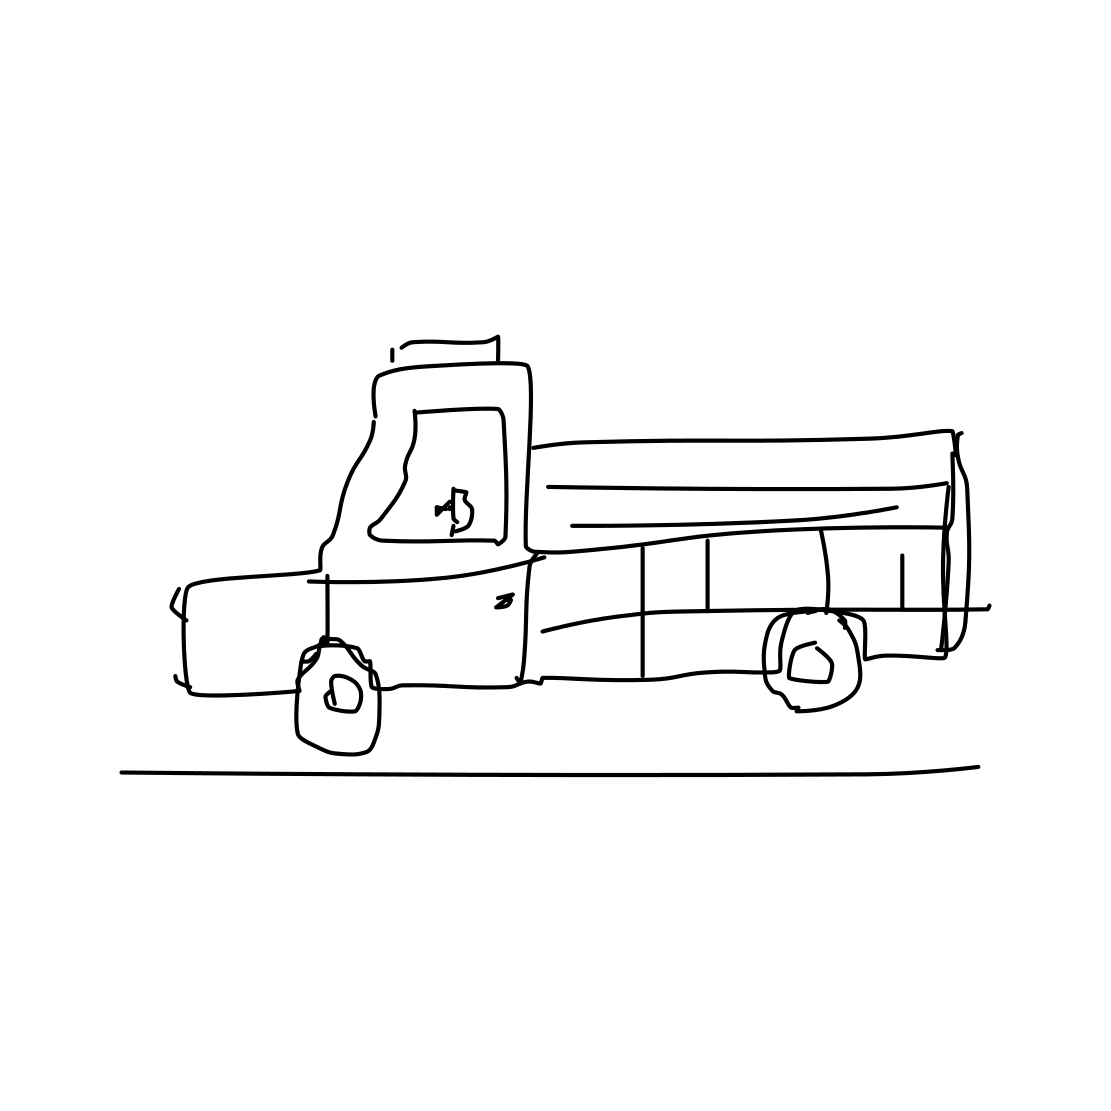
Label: pickup truck